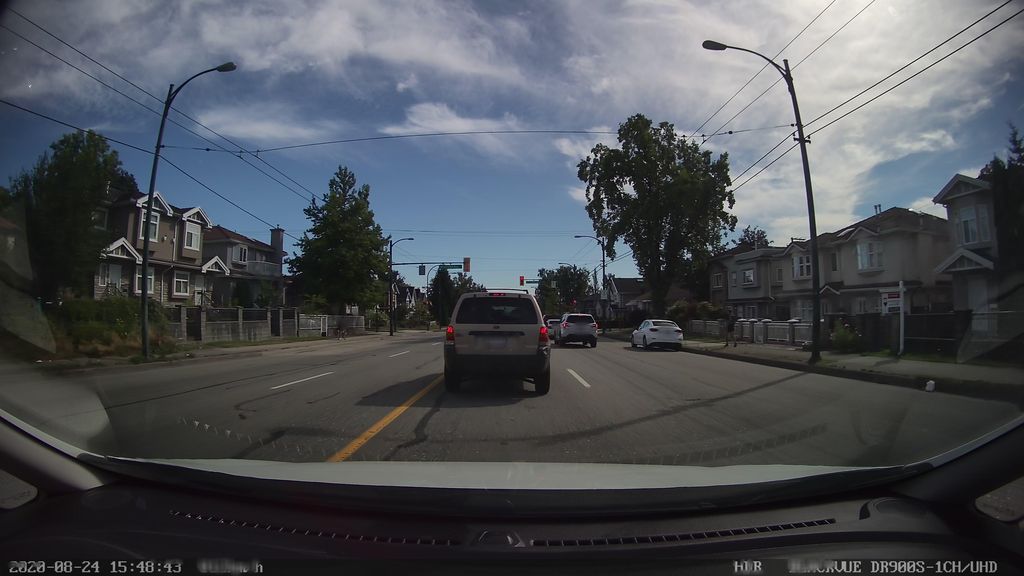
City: vancouver